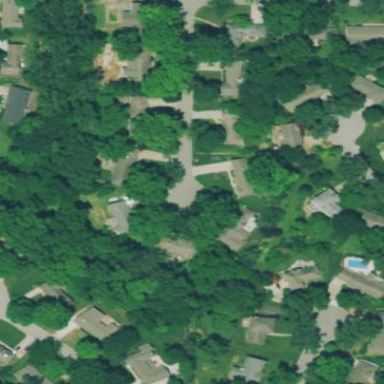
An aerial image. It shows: Single-family residential area.